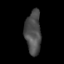
Tissue: skin
Cell type: Fibroblasts
Senescence score: 0.768
Nuclear area (px): 677
Mean DAPI intensity: 76.245